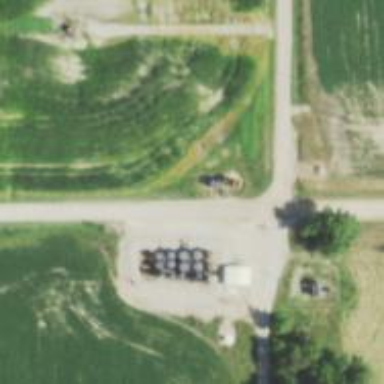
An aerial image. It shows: Storage tank that is man-made.